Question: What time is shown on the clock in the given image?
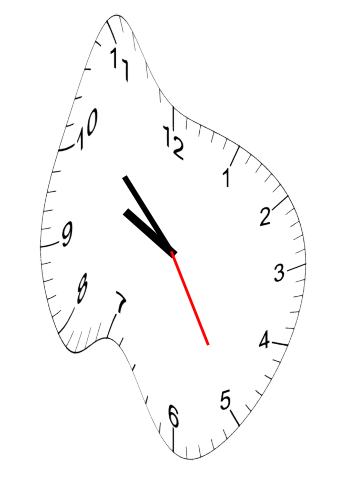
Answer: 09:52:25